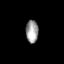
Tissue: lung
Cell type: T cells
Senescence score: 0.1291
Nuclear area (px): 275
Mean DAPI intensity: 157.793